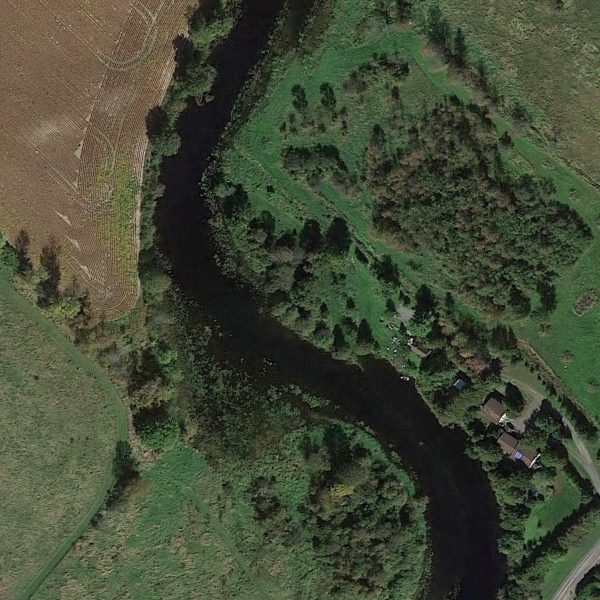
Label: River